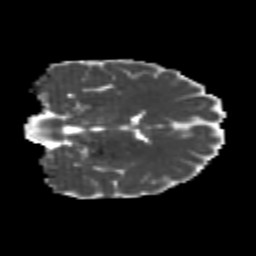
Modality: MD
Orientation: coronal
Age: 21
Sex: female
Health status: healthy
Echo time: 0.074 s